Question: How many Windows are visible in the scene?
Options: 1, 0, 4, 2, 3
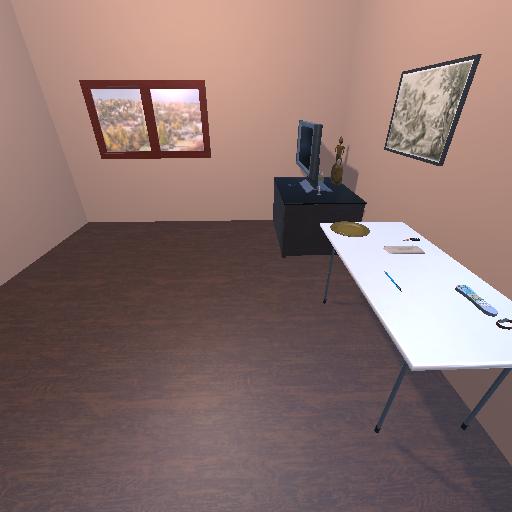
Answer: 1